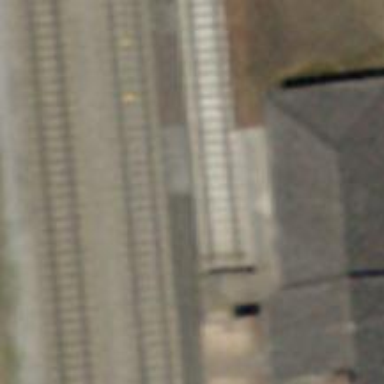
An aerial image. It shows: Single-track electrified railway siding with contact line.